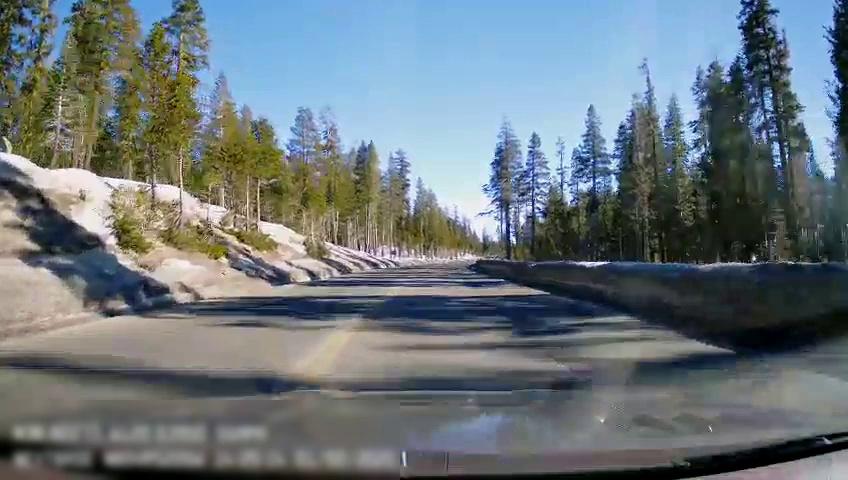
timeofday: Day
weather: Snowy
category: Drivable Space